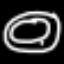
Label: donut